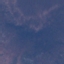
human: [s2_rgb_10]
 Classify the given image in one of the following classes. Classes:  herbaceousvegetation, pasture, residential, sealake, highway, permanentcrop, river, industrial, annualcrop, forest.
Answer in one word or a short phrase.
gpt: HerbaceousVegetation